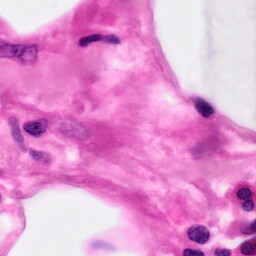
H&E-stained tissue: Pancreatic